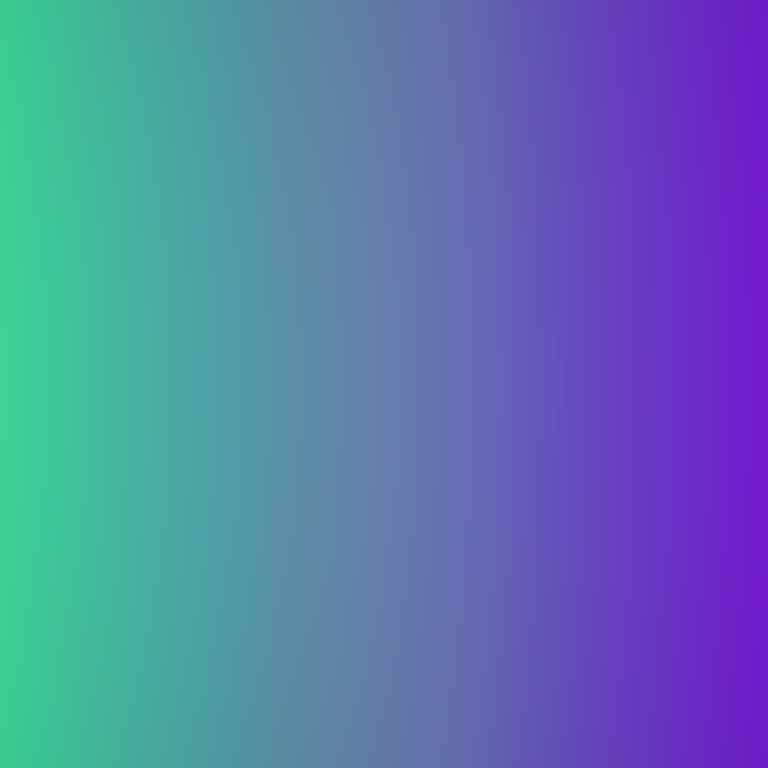
Abstract light effect, smooth gradient from vibrant green to deep purple, serene atmosphere, soft blend, no room, no furniture, no objects.